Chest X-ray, PA view. Patient: 25 years old, sex M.
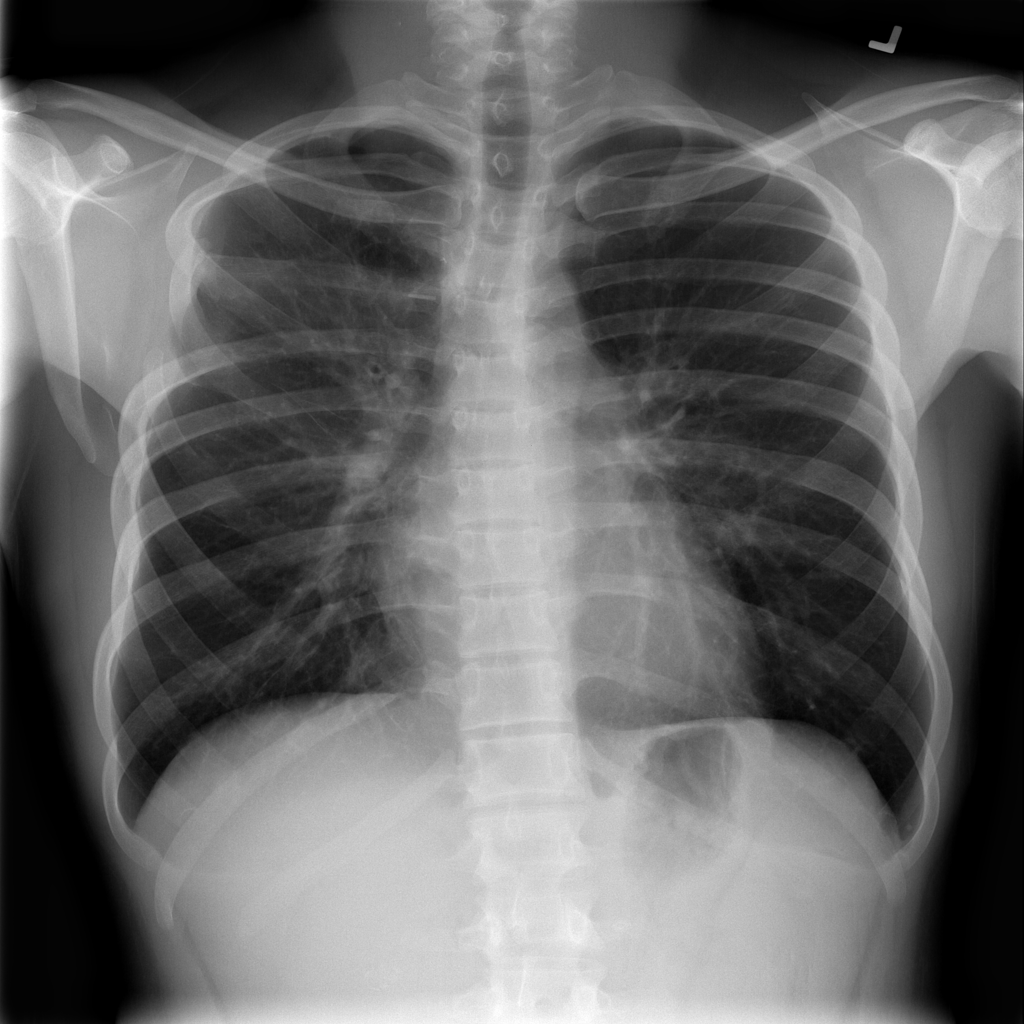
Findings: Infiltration